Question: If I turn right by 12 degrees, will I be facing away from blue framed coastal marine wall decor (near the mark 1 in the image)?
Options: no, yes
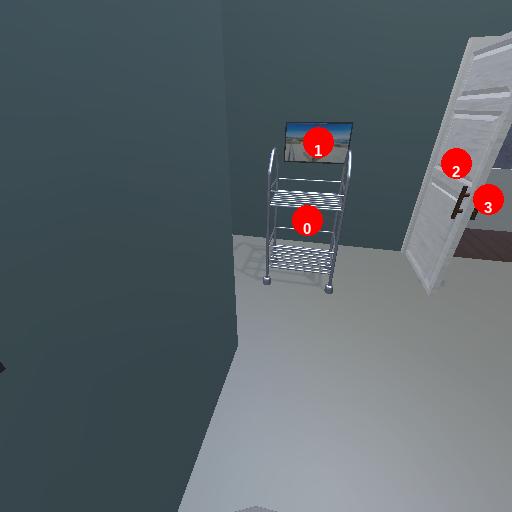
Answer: no